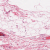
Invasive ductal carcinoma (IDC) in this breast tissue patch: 0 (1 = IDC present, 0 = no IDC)